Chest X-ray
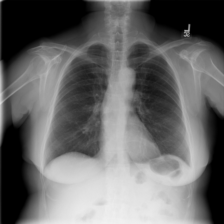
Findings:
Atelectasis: negative
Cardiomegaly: negative
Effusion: negative
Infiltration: negative
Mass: negative
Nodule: negative
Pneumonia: negative
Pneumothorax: negative
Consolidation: negative
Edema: negative
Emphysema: negative
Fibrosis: negative
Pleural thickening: negative
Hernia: negative